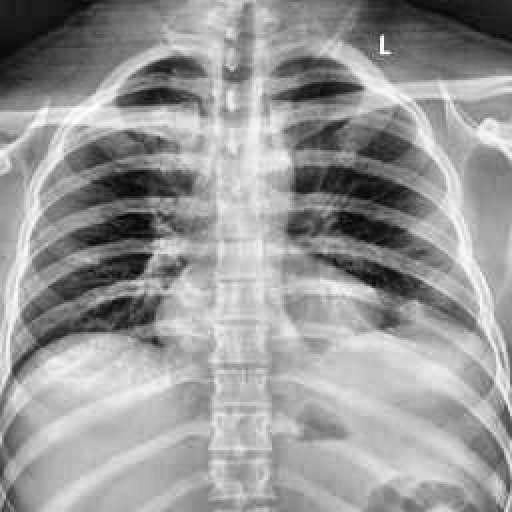
Finding: TUBERCULOSIS